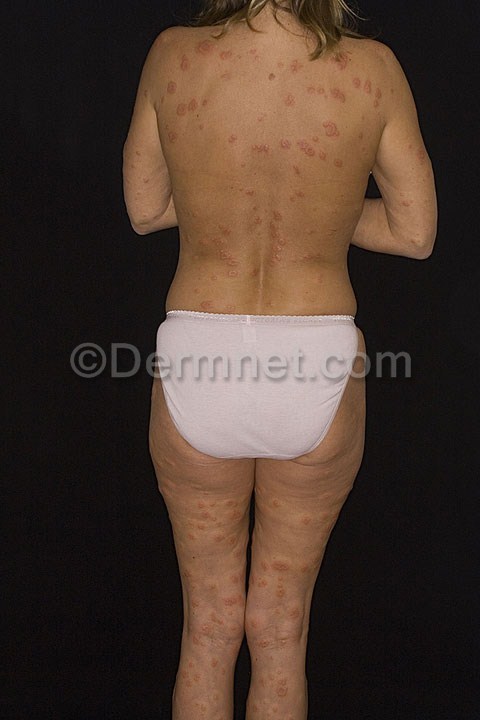
Disease: Vasculitis Photos